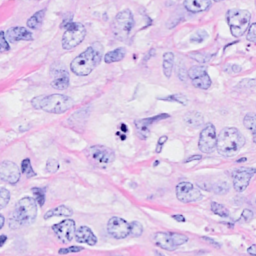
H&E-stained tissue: Breast